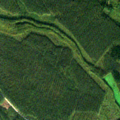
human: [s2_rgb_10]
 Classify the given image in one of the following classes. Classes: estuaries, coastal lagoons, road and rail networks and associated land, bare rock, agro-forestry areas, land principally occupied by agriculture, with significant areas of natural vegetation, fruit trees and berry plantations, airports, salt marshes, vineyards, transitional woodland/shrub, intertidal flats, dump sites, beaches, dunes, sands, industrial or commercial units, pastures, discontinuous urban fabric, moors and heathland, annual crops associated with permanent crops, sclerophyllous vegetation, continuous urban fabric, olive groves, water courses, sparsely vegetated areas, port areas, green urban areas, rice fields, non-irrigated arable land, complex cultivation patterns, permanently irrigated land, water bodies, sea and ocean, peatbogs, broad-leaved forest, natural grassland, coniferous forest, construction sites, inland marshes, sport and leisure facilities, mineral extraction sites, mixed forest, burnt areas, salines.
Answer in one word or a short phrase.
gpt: coniferous forest, mixed forest, transitional woodland/shrub